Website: apple
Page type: customer-info-address
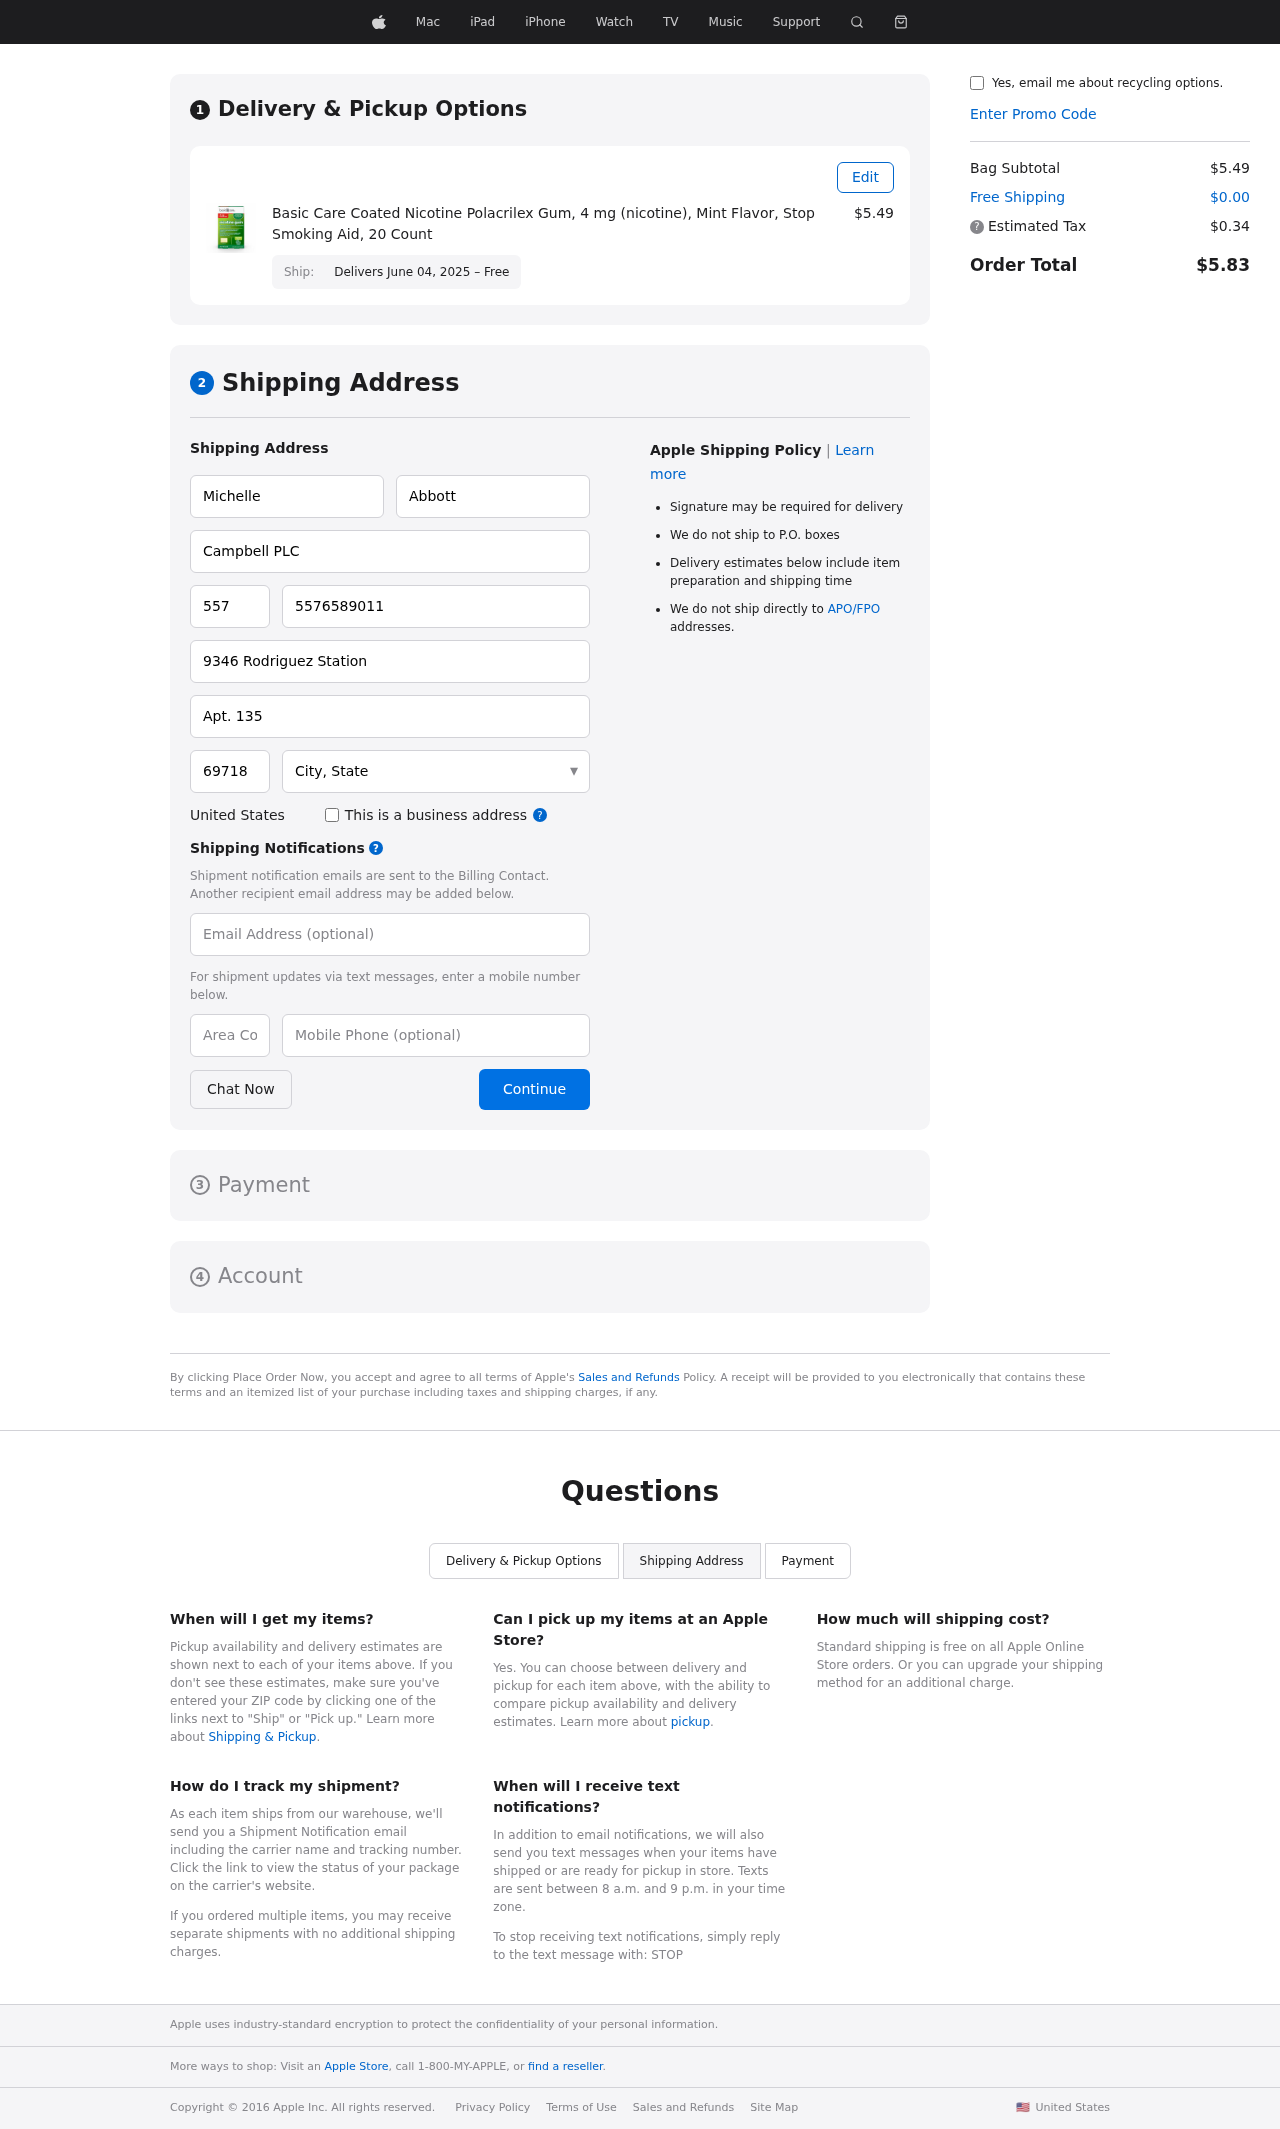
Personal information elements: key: PII_CITY_STATE
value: West Ericland, IL
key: PII_COMPANY
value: Campbell PLC
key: PII_COUNTRY
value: United States
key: PII_EMAIL
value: michelle.abbott@gmail.com
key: PII_FIRSTNAME
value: Michelle
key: PII_LASTNAME
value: Abbott
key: PII_PHONE
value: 5576589011
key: PII_PHONE_ALT
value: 6098422877
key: PII_PHONE_ALT_AREA
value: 609
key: PII_PHONE_AREA
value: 557
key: PII_POSTCODE
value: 69718
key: PII_STREET
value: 9346 Rodriguez Station
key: PII_STREET2
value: Apt. 135
Product elements: key: PRODUCT1_NAME
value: Basic Care Coated Nicotine Polacrilex Gum, 4 mg (nicotine), Mint Flavor, Stop Smoking Aid, 20 Count
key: PRODUCT1_PRICE
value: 5.49
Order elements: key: ORDER_DELIVERY_DATE
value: Delivers June 04, 2025 – Free
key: ORDER_SUBTOTAL
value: $5.49
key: ORDER_SHIPPING_COST
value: $0.00
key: ORDER_TAX
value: $0.34
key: ORDER_TOTAL
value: $5.83